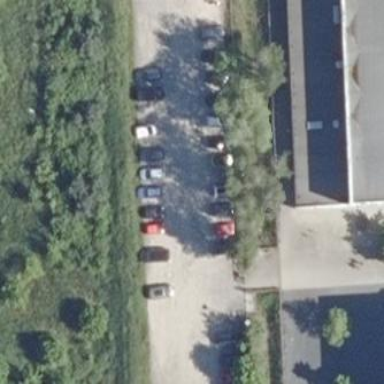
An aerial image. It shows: Parking area with paving stones surface.